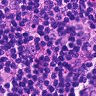
Metastatic tissue present: no